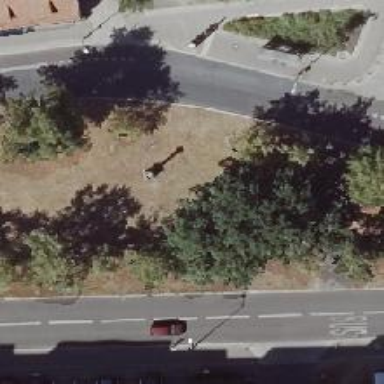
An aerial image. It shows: Historic obelisk memorial.